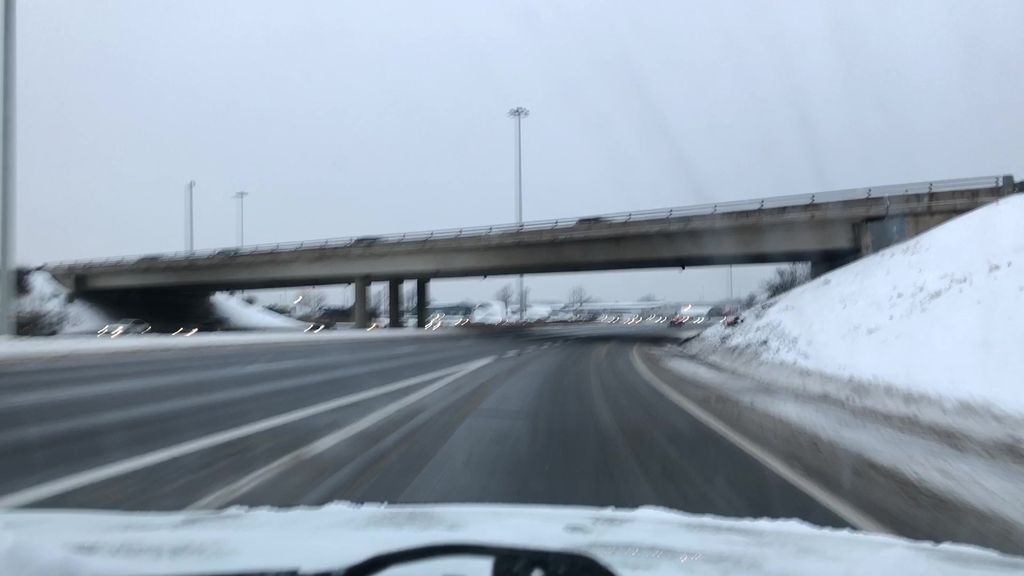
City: ottawa-gatineau